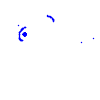
Particle: electron